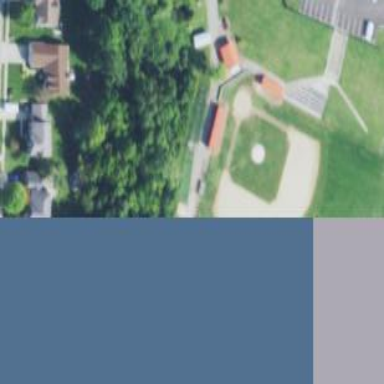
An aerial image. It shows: Baseball stadium.